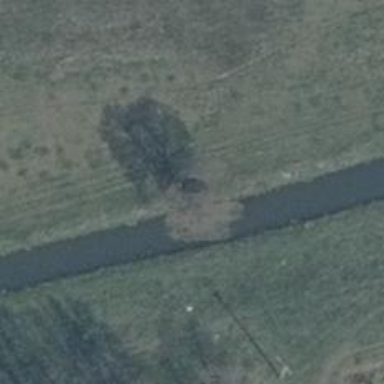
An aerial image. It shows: Beautiful tree in nature.